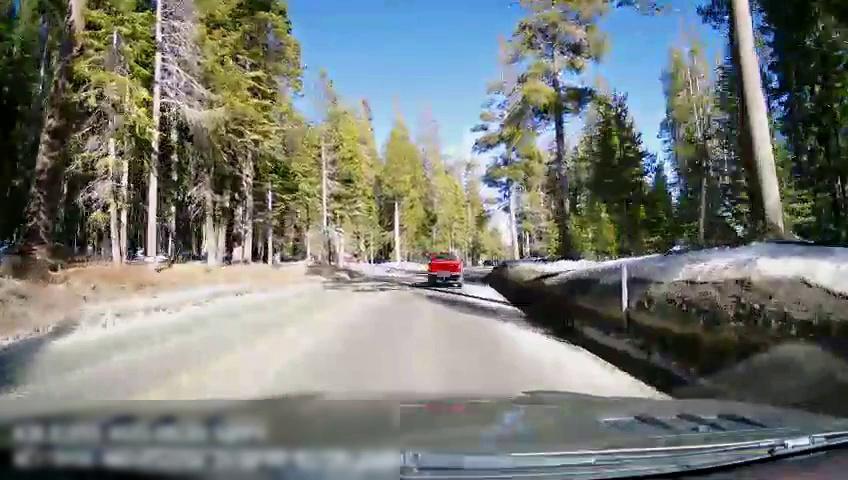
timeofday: Day
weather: Sunny
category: Drivable Space
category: Vehicles | Truck